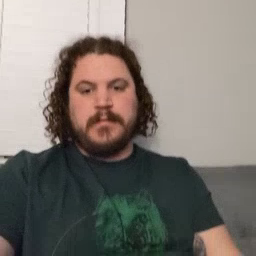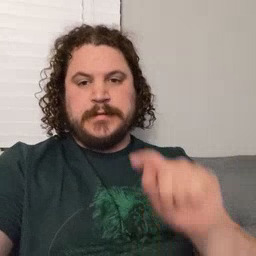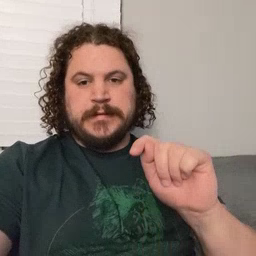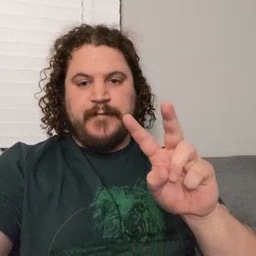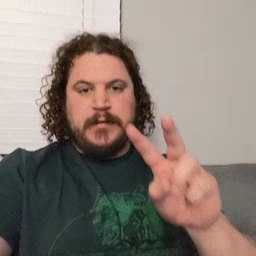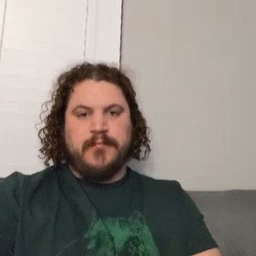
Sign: TV